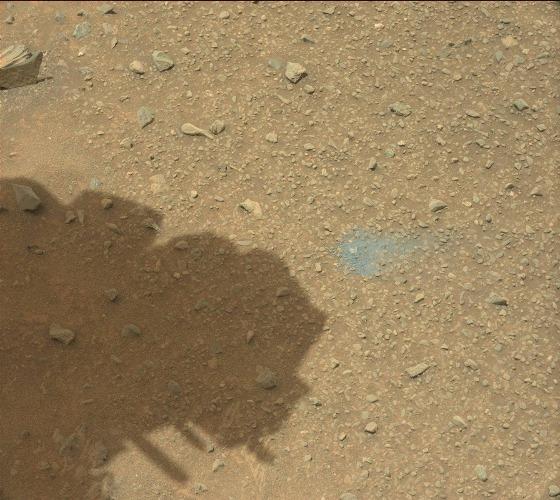
Terrain classes present: Gravel / Sand / Soil, Rock, Shadow